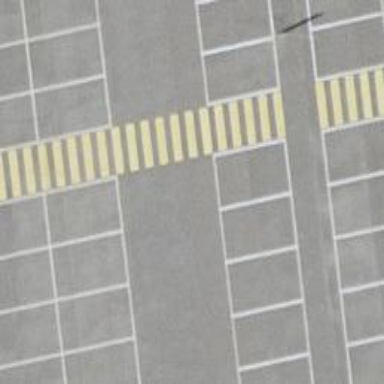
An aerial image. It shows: Asphalt parking aisle road for service vehicles.